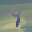
Label: 9